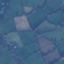
Label: Pasture